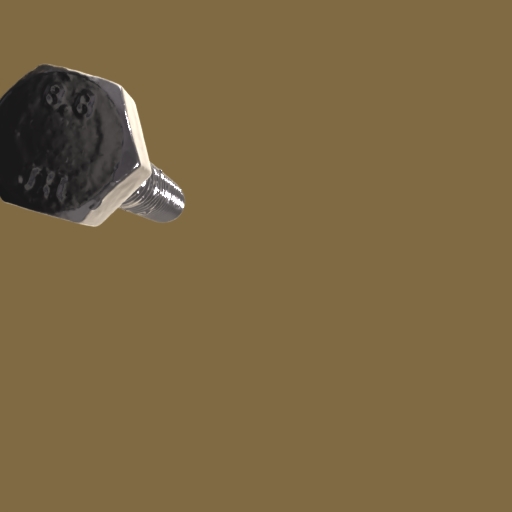
Label: bolt